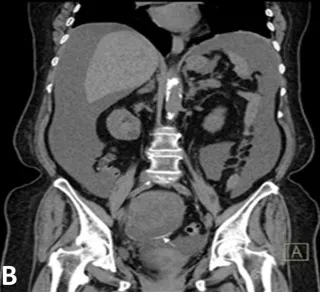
Computed tomography images.
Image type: radiology (ct)